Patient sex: M
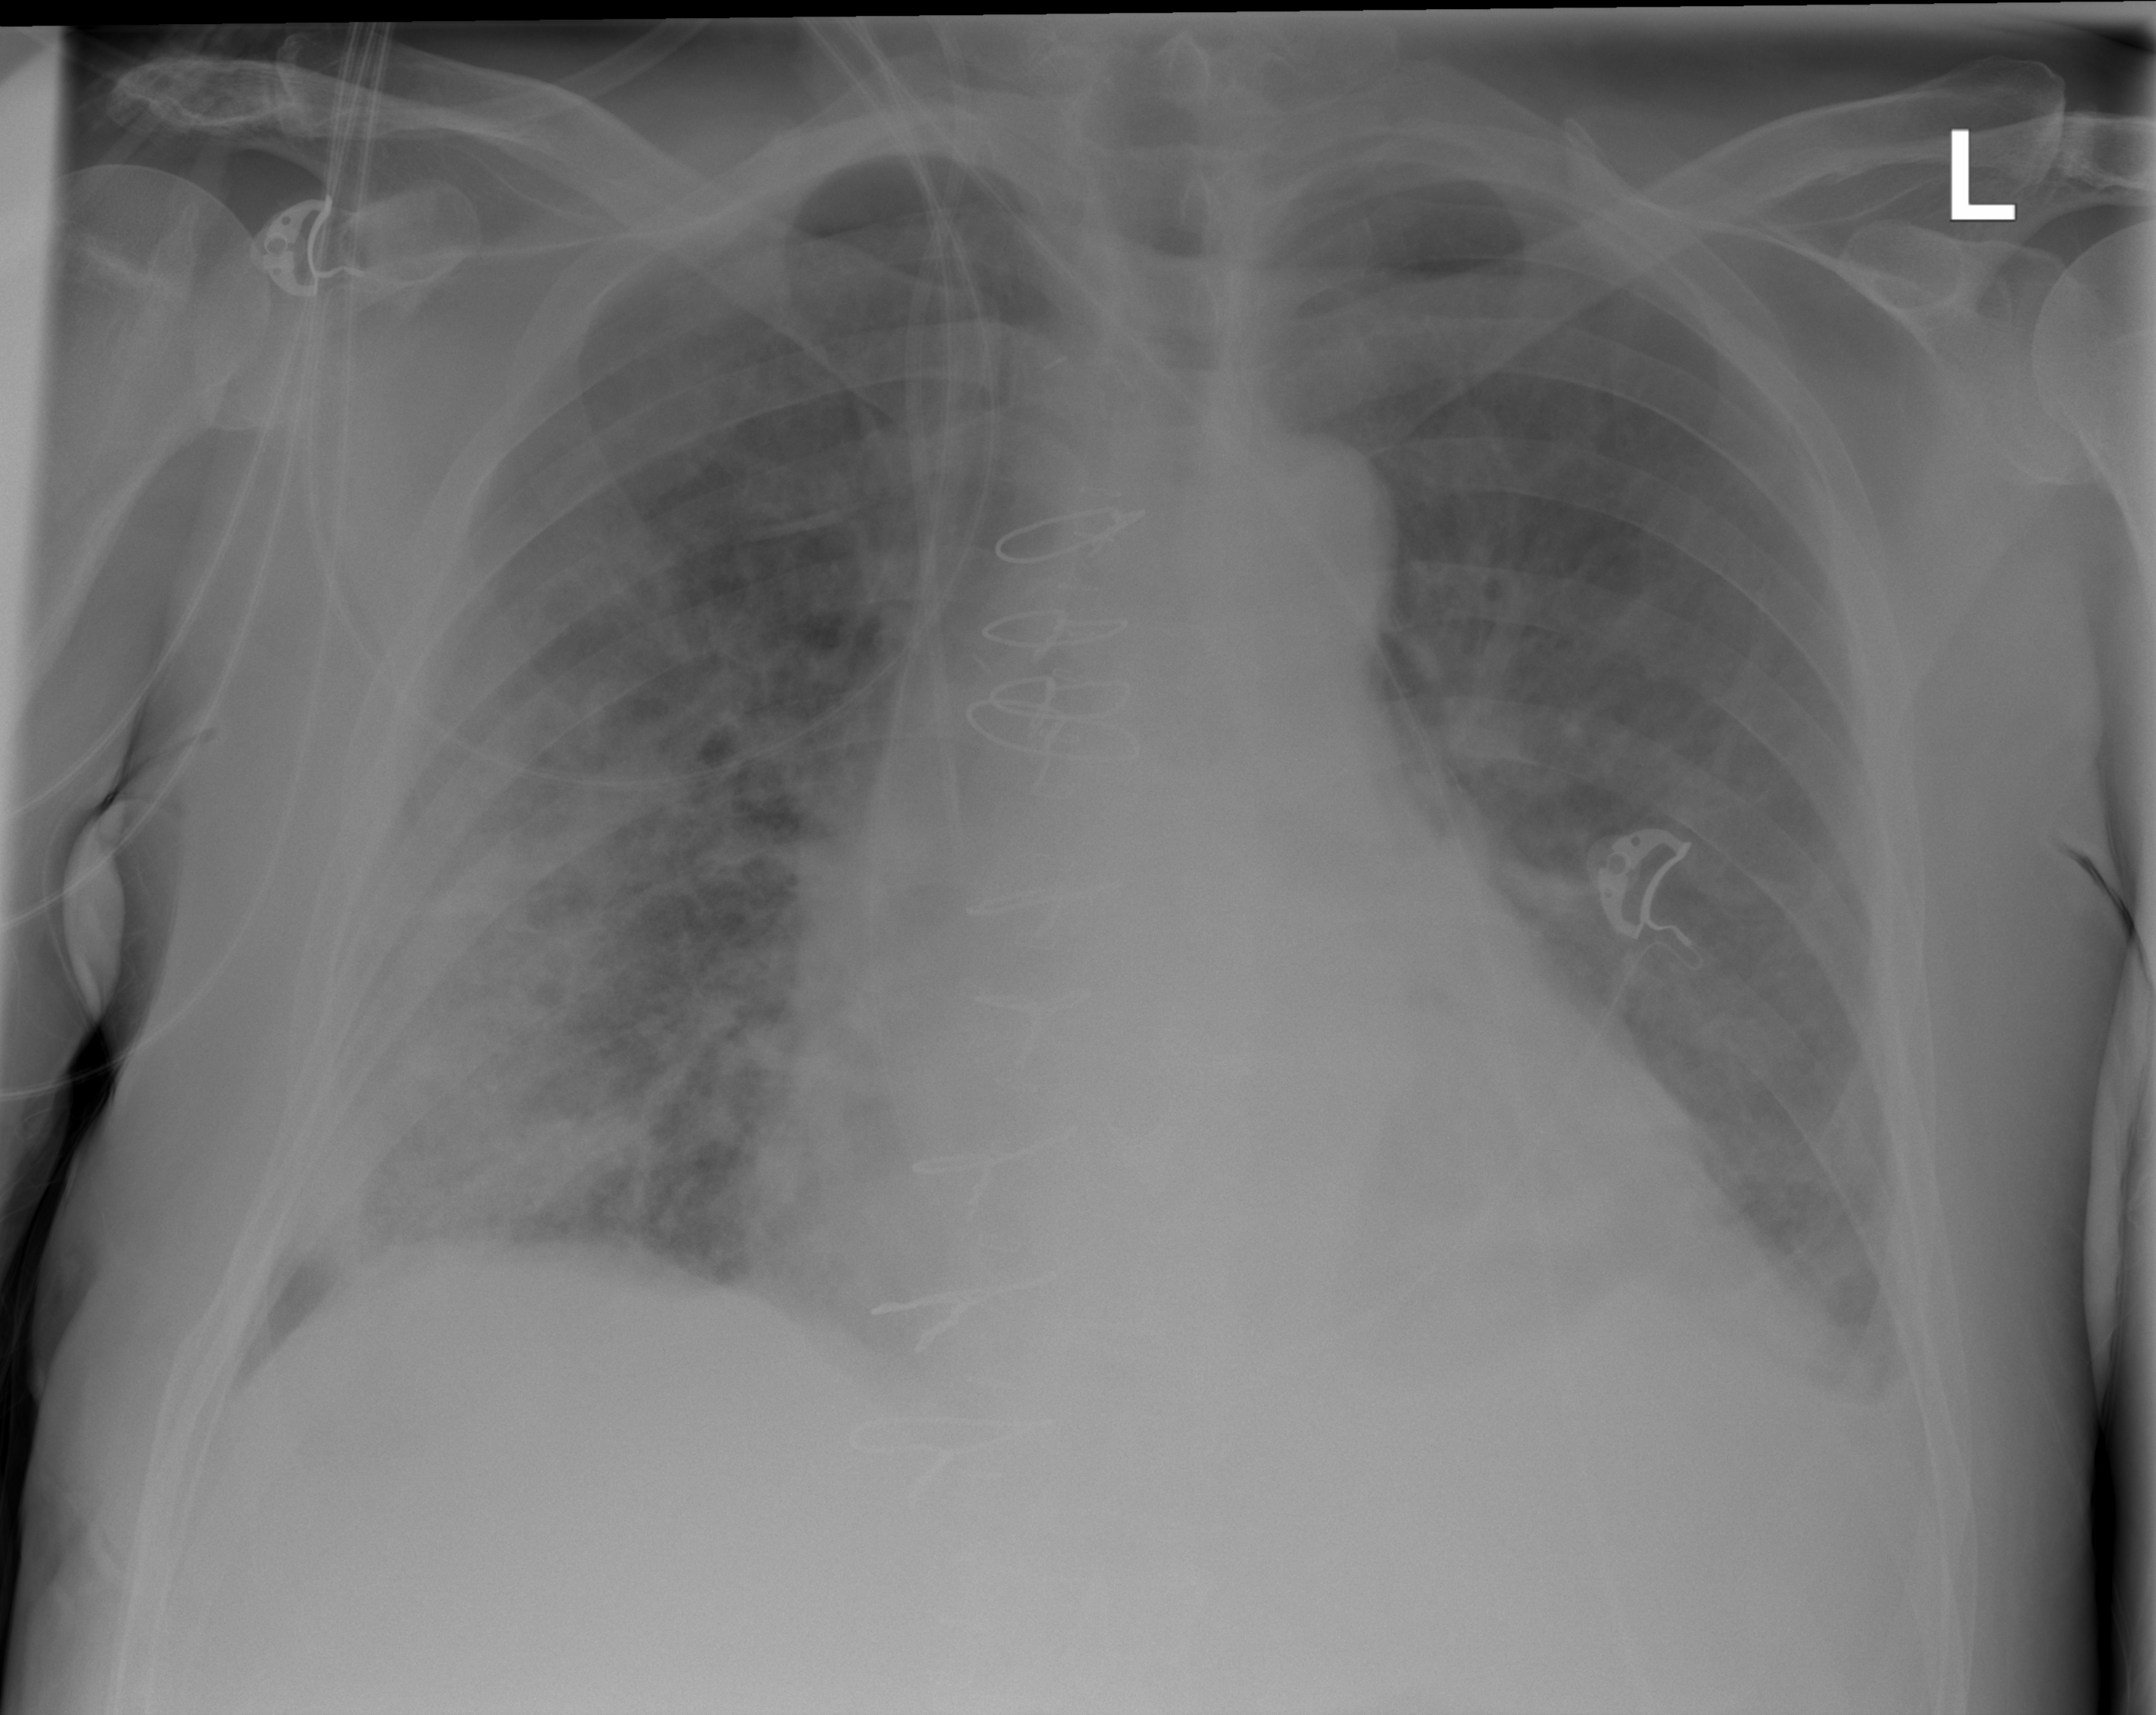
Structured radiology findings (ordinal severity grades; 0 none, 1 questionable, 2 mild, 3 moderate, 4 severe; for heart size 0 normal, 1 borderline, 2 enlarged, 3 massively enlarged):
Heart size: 2
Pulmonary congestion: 2
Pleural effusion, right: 0
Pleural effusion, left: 2
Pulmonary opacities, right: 3
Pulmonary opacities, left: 0
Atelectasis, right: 2
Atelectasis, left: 2